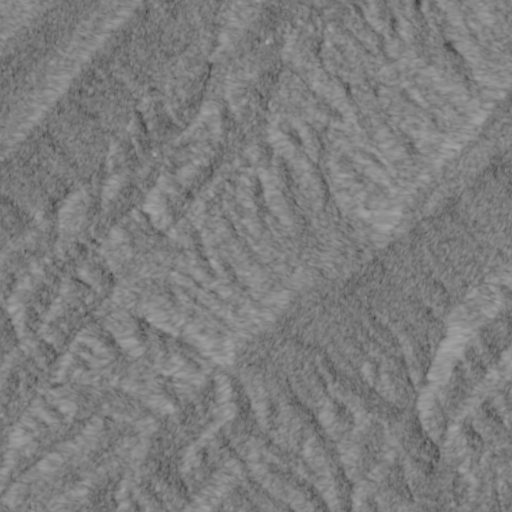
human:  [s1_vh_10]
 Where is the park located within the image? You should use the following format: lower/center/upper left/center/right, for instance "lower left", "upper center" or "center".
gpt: The park is located in the lower right of the image.
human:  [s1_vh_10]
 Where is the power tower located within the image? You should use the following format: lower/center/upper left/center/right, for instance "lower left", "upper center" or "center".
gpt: The power tower is located in the lower right of the image.
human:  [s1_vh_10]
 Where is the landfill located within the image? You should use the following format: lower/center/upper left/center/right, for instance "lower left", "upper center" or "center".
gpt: There is no landfill in the image.

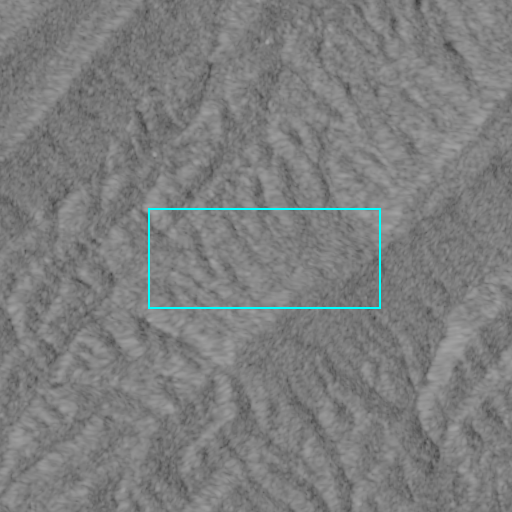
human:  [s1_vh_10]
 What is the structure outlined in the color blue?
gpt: There is no blue outline.
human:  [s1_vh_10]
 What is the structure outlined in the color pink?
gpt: There is no structure outlined in pink.